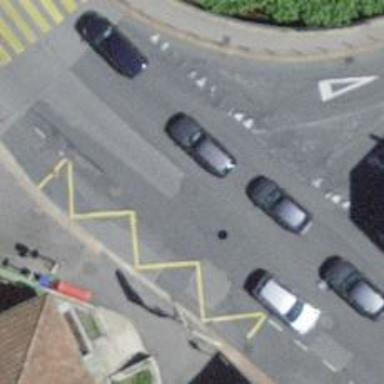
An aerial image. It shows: Road with traffic signals.